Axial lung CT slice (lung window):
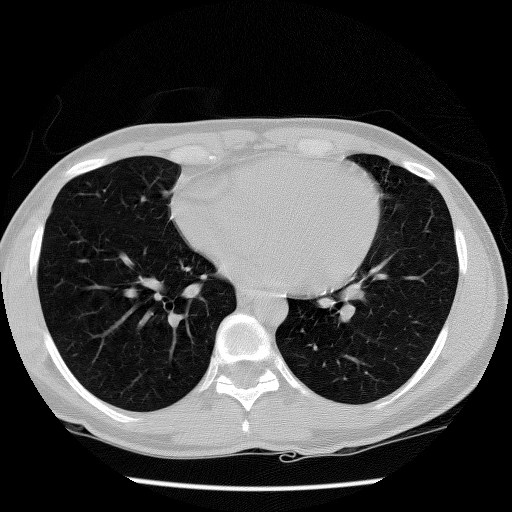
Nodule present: no